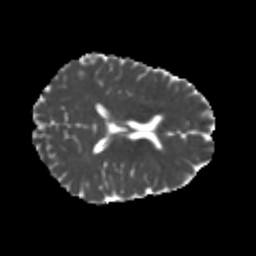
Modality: MD
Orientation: axial
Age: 22
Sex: male
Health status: healthy
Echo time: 0.074 s